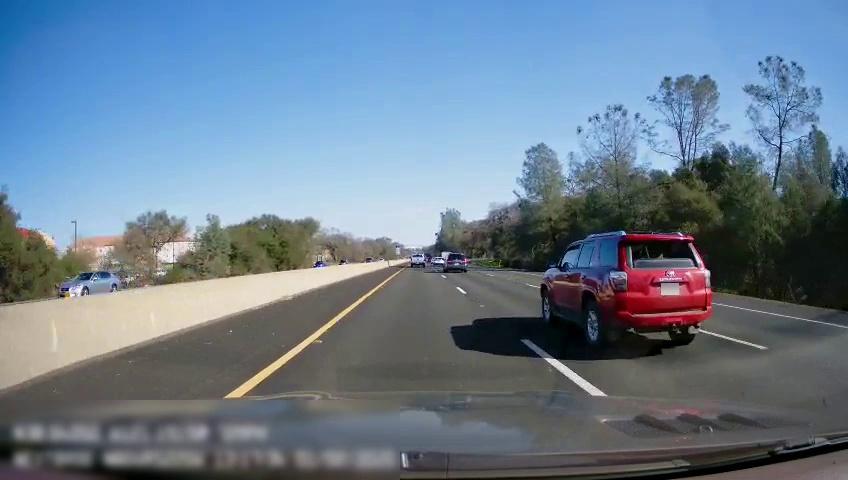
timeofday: Day
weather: Sunny
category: Drivable Space
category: Vehicles | SUV
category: Vehicles | Truck
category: Vehicles | SUV
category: Vehicles | Car
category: Lanes | Current Lane
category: Lanes | Current Lane
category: Lanes | Current Lane
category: Lanes | Alternate Lane